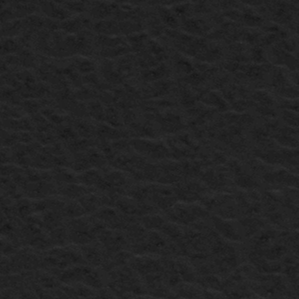
Label: frost